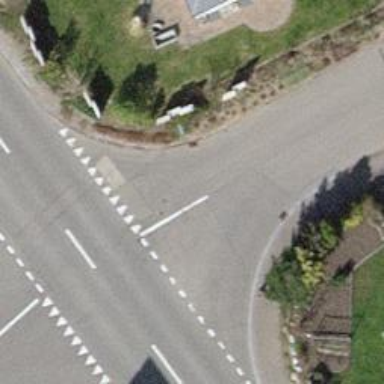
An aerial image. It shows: Road with "give way" sign.